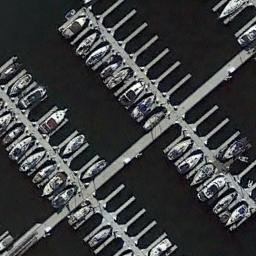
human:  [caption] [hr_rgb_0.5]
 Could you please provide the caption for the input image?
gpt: There are many ships in the harbor .

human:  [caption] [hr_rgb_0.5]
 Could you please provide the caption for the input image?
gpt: There are a few yachts lined up on the sea by the harbor, And there are many empty seats .

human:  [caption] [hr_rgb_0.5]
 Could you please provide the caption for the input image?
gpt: The harbor is large and many ships have stopped .

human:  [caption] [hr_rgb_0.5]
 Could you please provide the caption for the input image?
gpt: The harbor has some neatly docked boats and the color of the waters is dark green .

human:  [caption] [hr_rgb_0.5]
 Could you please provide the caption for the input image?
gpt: There are some ships docked neatly at the harbor .